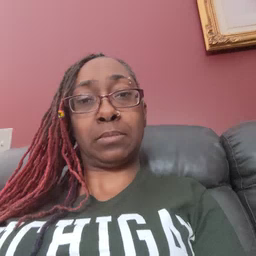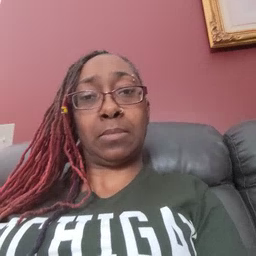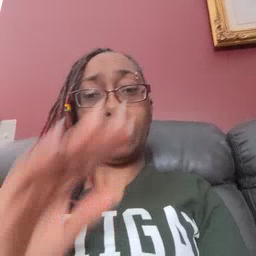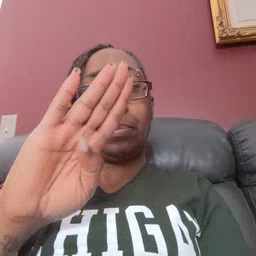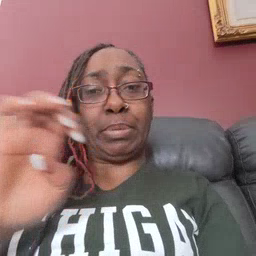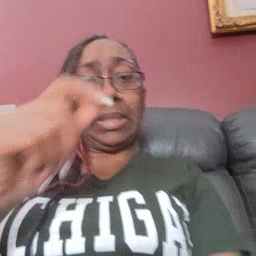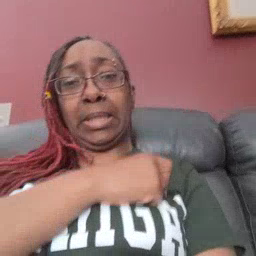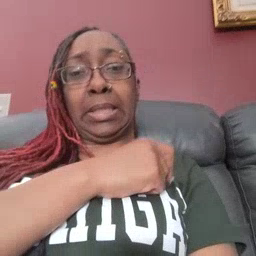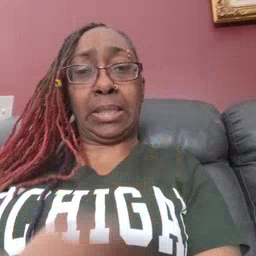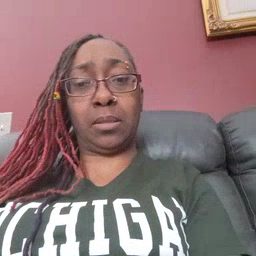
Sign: bee